Question: I want to change tab indicator color in android. Default color for tab host in android app is blue. I want to change to some other color. Please help me.
My code is as follows:
'
'''
<LinearLayout
android:layout_width="fill_parent"
android:layout_height="fill_parent"
android:orientation="vertical" >
<TabWidget
android:id="@android:id/tabs"
android:layout_width="fill_parent"
android:layout_height="wrap_content"
android:layout_marginBottom="-4dp"
android:layout_weight="0" />
<View
android:layout_width="fill_parent"
android:background="@color/btn_color"
android:layout_height="5dp"/>
<FrameLayout
android:id="@android:id/tabcontent"
android:layout_width="fill_parent"
android:layout_height="0dip"
android:layout_weight="1" />
<Button
android:id="@+id/buttonBookConfirm"
android:layout_width="fill_parent"
android:layout_height="35dp"
android:textColor="@color/btn_text"
android:background="@color/btn_color"
android:layout_alignParentBottom="true"
android:text="@string/btn_text" />
</LinearLayout>
'''
'
My java code is as follows:
'
public class TabHostActivity extends TabActivity {
/** Called when the activity is first created. */
'''
@Override
public void onCreate(Bundle savedInstanceState) {
super.onCreate(savedInstanceState);
setContentView(R.layout.activity_tab_host);
Resources res = getResources(); // Resource object to get Drawables
TabHost tabHost = getTabHost(); // The activity TabHost
TabHost.TabSpec spec; // Reusable TabSpec for each tab
Intent intent; // Reusable Intent for each tab
// Create an Intent to launch an Activity for the tab (to be reused)
intent = new Intent().setClass(TabHostActivity.this,HomeActivity.class);
spec = tabHost.newTabSpec("home")
.setIndicator("", res.getDrawable(R.drawable.plays))
.setContent(intent);
tabHost.addTab(spec);
// Do the same for the other tabs
intent = new Intent().setClass(TabHostActivity.this, AboutActivity.class);
spec = tabHost.newTabSpec("about")
.setIndicator("", res.getDrawable(R.drawable.movies))
.setContent(intent);
tabHost.addTab(spec);
intent = new Intent().setClass(TabHostActivity.this, ContactActivity.class);
spec = tabHost
.newTabSpec("contact")
.setIndicator("",
res.getDrawable(R.drawable.events))
.setContent(intent);
tabHost.addTab(spec);
//set tab which one you want open first time 0 or 1 or 2
tabHost.setCurrentTab(0);
}'
'''
I have attach image for the same. I just want to change blue color line present below selected tab.
---

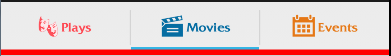
Answer: '''
android:setLeftStripDrawable="@color/your_custom_color
'''
create a custom color resources in res->values folder and refernce this to there